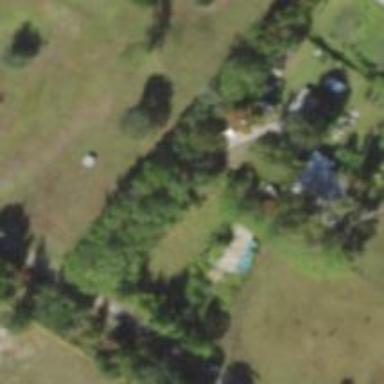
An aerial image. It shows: Driveway.